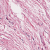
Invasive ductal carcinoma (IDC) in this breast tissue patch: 0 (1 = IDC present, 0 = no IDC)